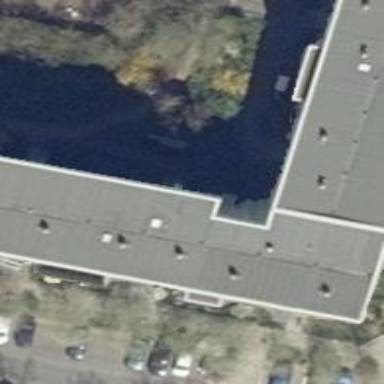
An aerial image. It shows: Building with apartments and flat roof.